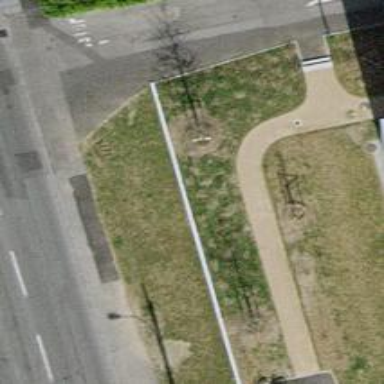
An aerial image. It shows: Unpaved footway.